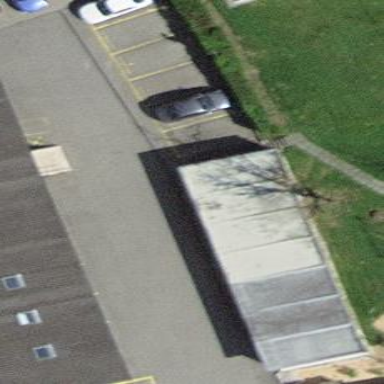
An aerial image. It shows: Garage.